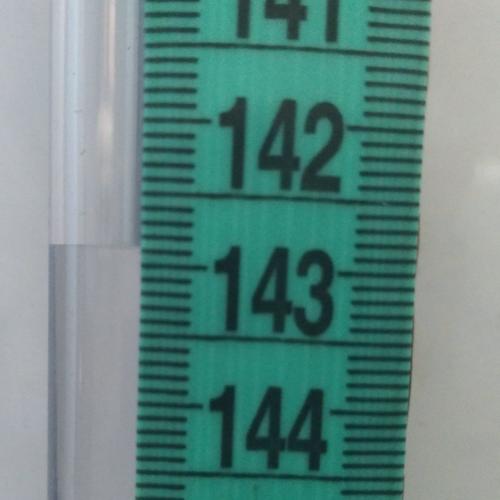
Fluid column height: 142.9 cm